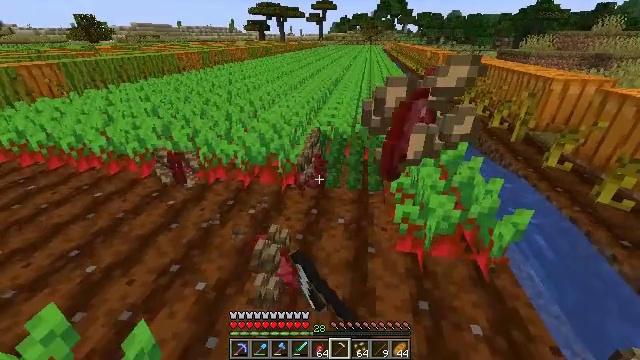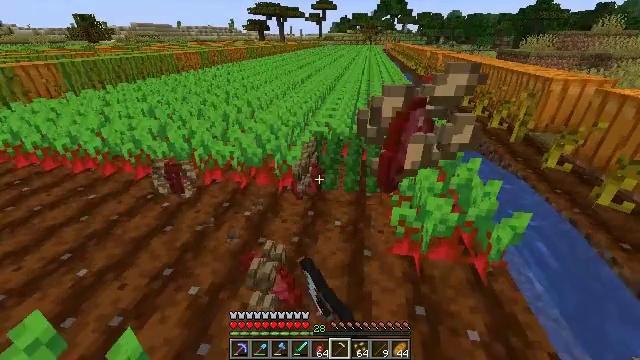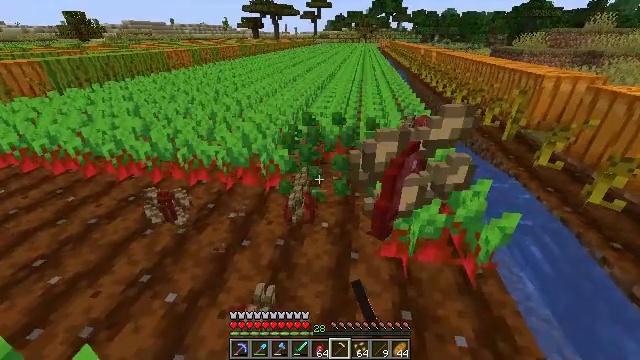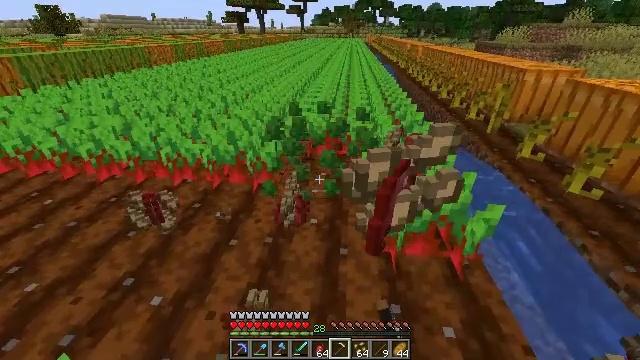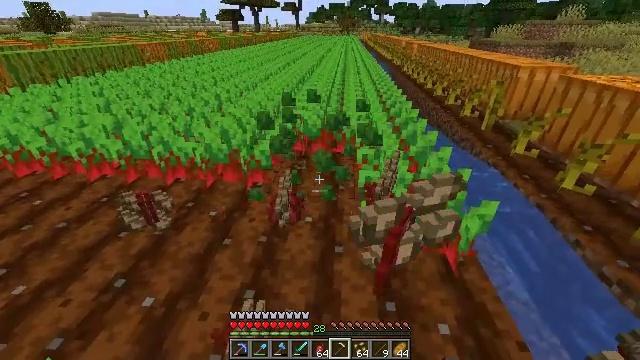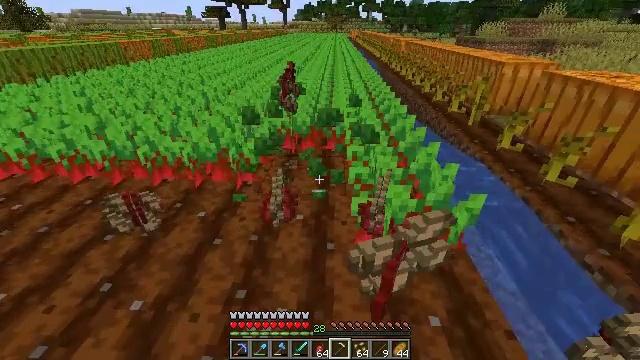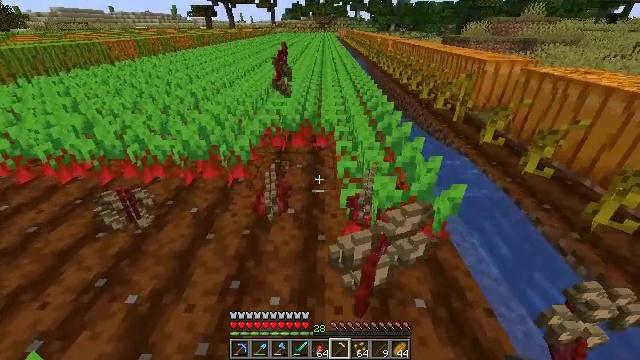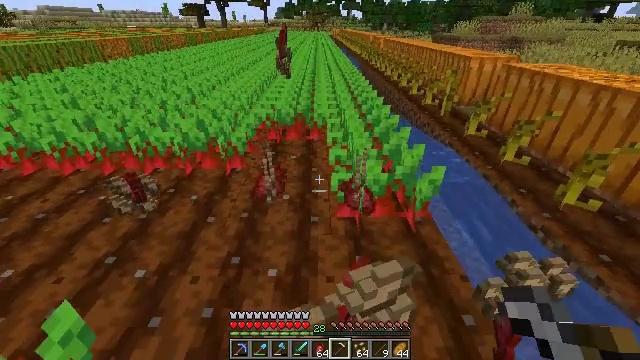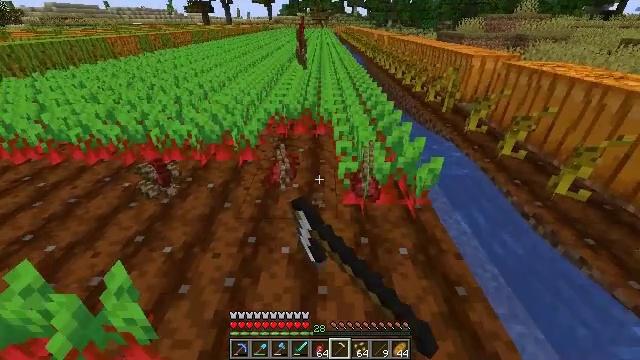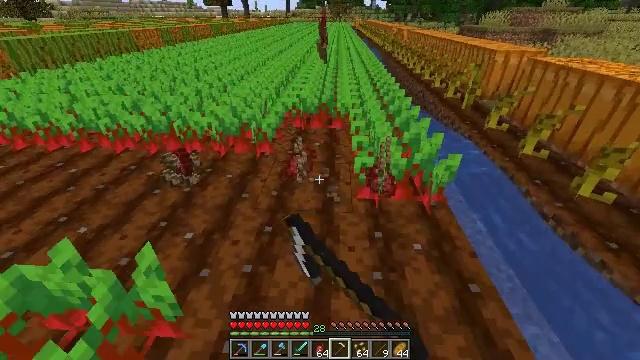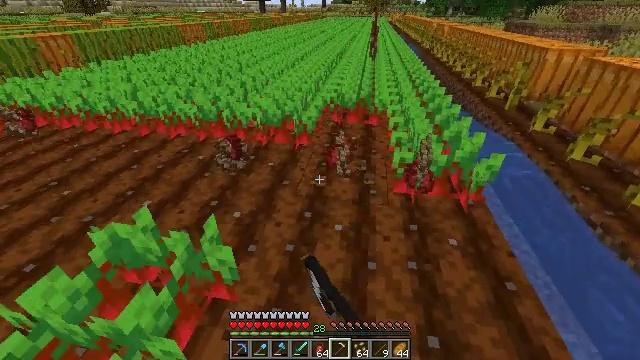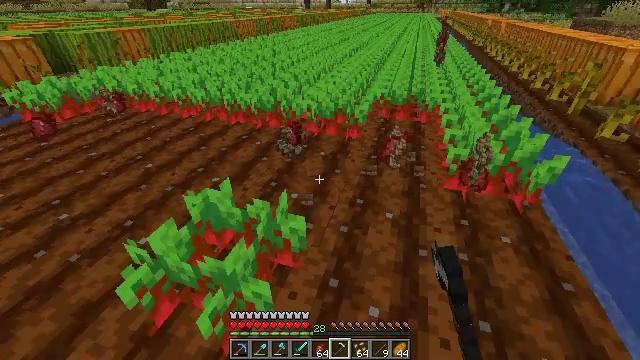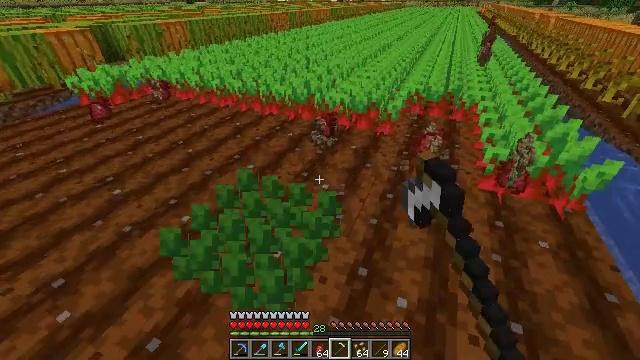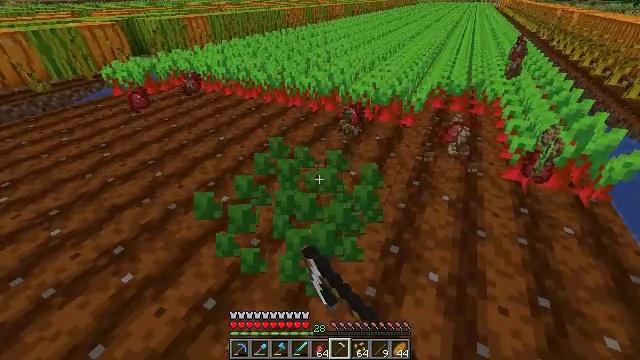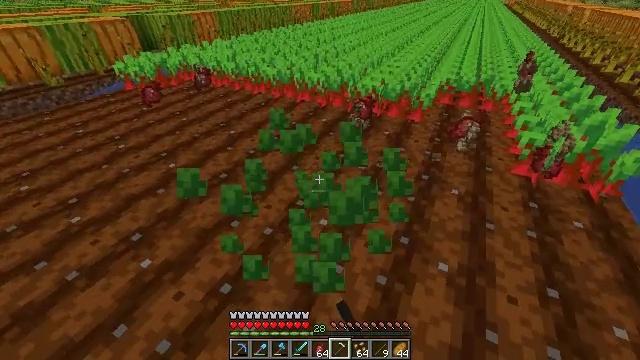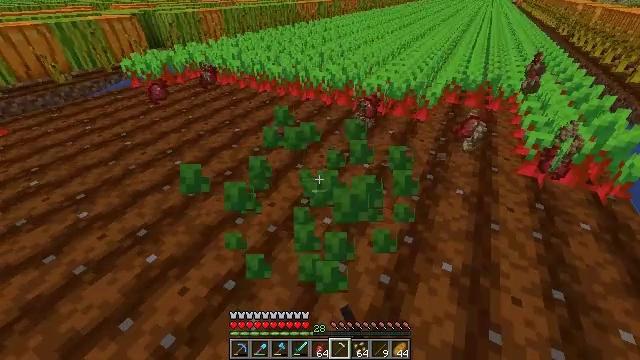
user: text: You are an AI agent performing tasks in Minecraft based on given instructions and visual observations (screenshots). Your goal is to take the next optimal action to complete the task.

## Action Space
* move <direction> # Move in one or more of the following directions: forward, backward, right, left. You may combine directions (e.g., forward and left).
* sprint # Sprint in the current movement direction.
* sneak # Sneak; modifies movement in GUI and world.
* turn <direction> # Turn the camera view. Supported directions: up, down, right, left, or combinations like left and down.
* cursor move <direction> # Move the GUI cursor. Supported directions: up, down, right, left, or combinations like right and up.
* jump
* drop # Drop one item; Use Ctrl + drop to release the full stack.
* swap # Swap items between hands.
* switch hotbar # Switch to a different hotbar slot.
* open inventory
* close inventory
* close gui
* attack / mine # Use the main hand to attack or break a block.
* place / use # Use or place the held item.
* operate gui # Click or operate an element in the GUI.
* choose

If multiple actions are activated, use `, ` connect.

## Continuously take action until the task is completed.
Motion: motion action
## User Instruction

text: Collect beetroots from the field.
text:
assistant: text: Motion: attack / mine
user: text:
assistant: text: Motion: no_op
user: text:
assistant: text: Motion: turn right
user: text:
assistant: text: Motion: no_op
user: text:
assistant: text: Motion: move back, turn right
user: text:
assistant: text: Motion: move back, turn right
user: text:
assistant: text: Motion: move back, turn right, attack / mine
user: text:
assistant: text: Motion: move back and move left, attack / mine
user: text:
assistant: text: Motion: move back and move left, turn left and down, attack / mine
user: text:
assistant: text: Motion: move back and move left, turn left, attack / mine
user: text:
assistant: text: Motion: move back and move left, turn left, attack / mine
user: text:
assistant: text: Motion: move back and move left, turn left and down, attack / mine
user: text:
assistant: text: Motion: turn left, attack / mine
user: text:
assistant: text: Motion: turn left
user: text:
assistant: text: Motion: turn left
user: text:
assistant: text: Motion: move right
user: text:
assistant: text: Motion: move right
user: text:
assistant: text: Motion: move right
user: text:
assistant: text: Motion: move forward and move right, turn right and up
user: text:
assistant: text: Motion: move forward and move right, turn right and up
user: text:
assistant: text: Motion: move forward and move right, turn right and up
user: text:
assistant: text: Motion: move forward, turn right and up
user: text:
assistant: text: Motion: move forward, turn right
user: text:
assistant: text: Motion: no_op
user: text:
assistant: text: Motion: no_op
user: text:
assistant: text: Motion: no_op
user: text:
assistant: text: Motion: no_op
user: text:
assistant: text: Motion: turn left, attack / mine
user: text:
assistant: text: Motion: turn left, attack / mine
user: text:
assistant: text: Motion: turn left, attack / mine